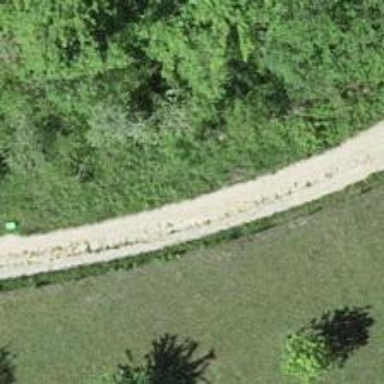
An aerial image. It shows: Track with grade 1 quality.